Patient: sex M, age 71
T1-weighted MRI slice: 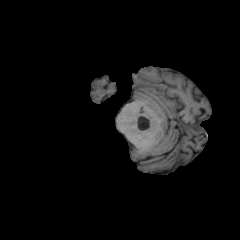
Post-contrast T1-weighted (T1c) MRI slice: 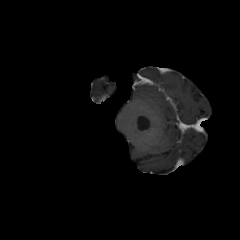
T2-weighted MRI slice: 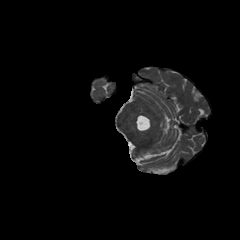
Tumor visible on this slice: no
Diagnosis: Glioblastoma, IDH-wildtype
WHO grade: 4